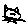
Label: cat